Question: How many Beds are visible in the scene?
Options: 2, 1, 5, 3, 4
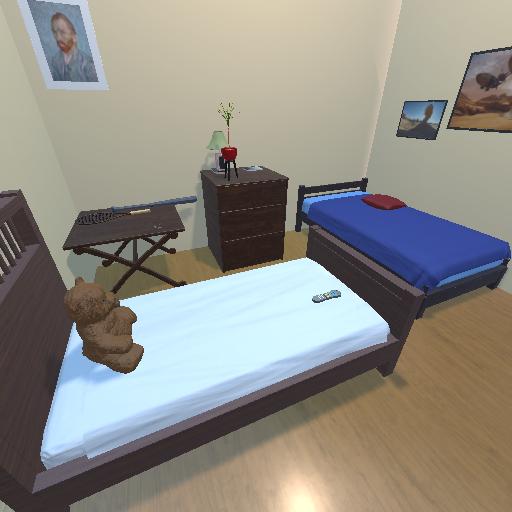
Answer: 2